Question: I'm at a complete loss, I'm running a batch job using both hibernate and mysql and after a few hours I get an exception saying I'm using to many connections. I've read all the articles on SO, but none seem to relate to me. I'm using Tapestry-hibernate with a very simple configuration, <URL>. No where's am I creating a new SessionFactory, once the application starts up, I just inject the hibernate Session into my class.
This is my current connection view with mysql.
My batch job is threaded and everytime a new thread fires off, the threads_connected seems to increment.
my cfg.xml file.
'''
<hibernate-configuration>
<session-factory>
<property name="hibernate.connection.datasource">jdbc/company</property>
<property name="hbm2ddl.auto">validate</property>
<property name="hibernate.show_sql">false</property>
<property name="hibernate.search.default.directory_provider">filesystem</property>
<property name="hibernate.search.default.indexBase">/users/george/Documents/indexes </property>
<property name="hibernate.cache.use_second_level_cache">true</property>
<property name="hibernate.cache.use_query_cache">false</property>
<property name="hibernate.cache.region.factory_class">org.hibernate.cache.ehcache.EhCacheRegionFactory</property>
</session-factory>
'''
Sample of basic session usage in class - "please note below code is not production code, just used to illustrate session usage.
'''
private final Session session;
public LineReaderParserImpl(Session session) {
this.session = session;
}
public void parse() {
exec.submit(new Runnable() {
public void run() {
for (int i = 0; i < 10000; i++) {
Object object = session.createCriteria()...
session.save(object);
session.getTransaction().commit();
if (currentRow % 250 == 0 || currentRow == totalRows) {
try {
session.getTransaction().commit();
} catch (RuntimeException ex) {
try {
session.getTransaction().rollback();
} catch (RuntimeException rbe) {
throw ex;
} finally {
session.clear();
session.beginTransaction();
}
}
}
}
}
}
'''
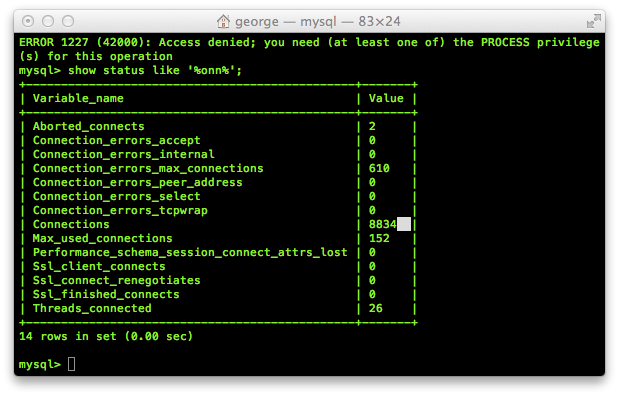
Answer: The hibernate session provided by tapestry-hibernate is PerThread scoped. PerThread scoped services are cleaned up via PerthreadManager.cleanupThread(). Tapestry automatically cleans up request threads and threads managed by ParallelExecutor. If you are managing your own thread, you must call PerthreadManager.cleanupThread() explicitly.